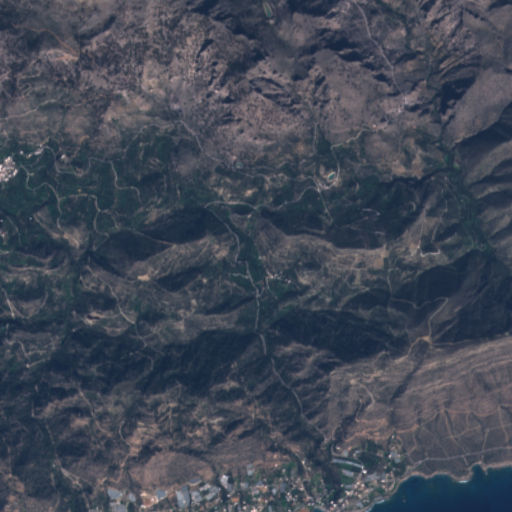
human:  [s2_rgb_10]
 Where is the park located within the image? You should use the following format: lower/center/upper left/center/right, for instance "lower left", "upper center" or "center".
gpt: The park is located in the upper left of the image.
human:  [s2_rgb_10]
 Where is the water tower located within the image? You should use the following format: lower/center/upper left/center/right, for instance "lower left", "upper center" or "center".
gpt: The water tower is located in the upper left of the image.
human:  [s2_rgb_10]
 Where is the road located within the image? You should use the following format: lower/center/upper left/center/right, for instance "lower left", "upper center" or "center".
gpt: There is no road in the image.